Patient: sex M, age 50
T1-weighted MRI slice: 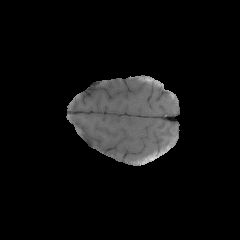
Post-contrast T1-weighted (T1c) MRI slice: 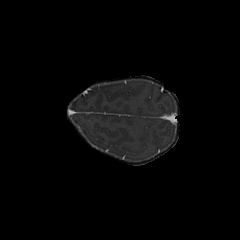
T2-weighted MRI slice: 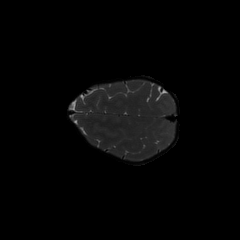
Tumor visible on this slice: no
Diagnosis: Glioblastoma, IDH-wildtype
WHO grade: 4